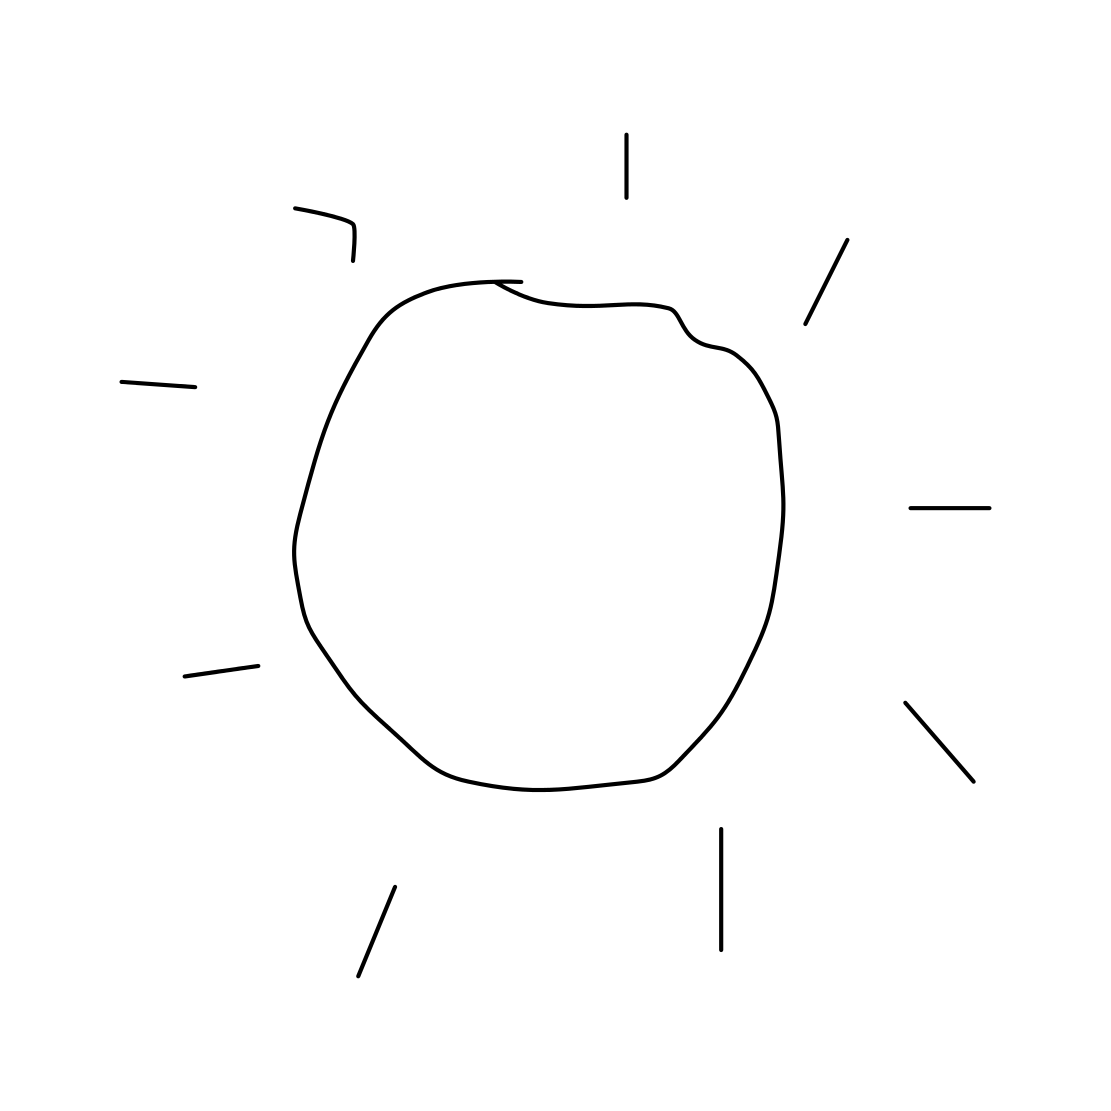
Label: sun